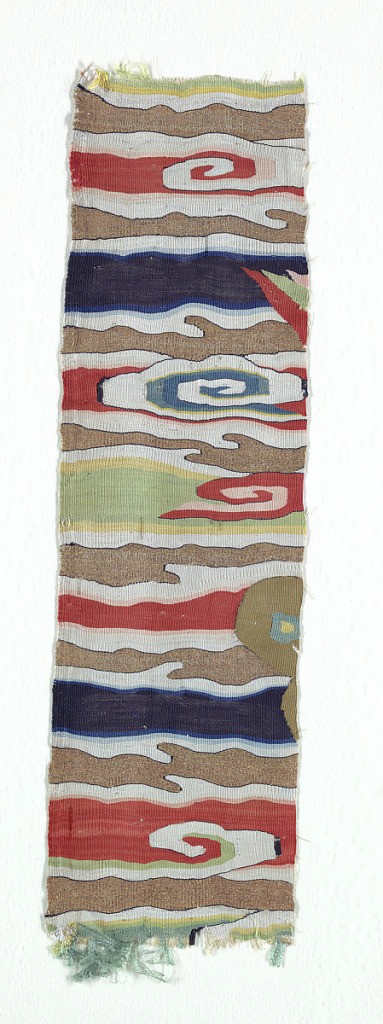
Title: Rank badge
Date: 15th century
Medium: silk, metallic Technique: tapestry woven
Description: Fragment showing a few feathers against a cloud background.